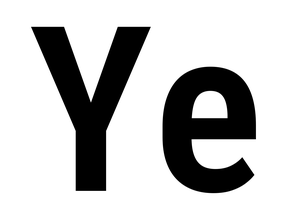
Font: Roboto_Condensed_SemiBold